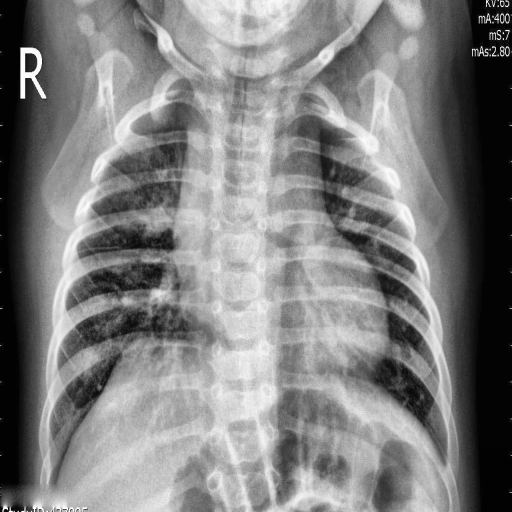
Finding: PNEUMONIA